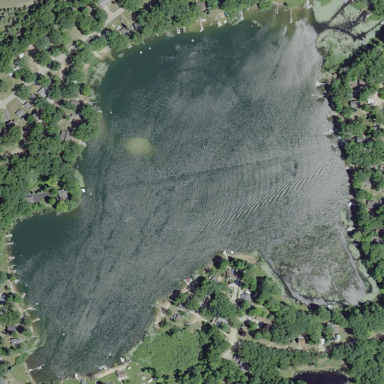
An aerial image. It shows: Lake with natural water.